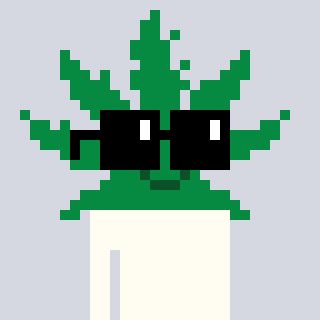
a pixel art character with square black sunglasses, a weed-shaped head and a bege-colored body on a cool background